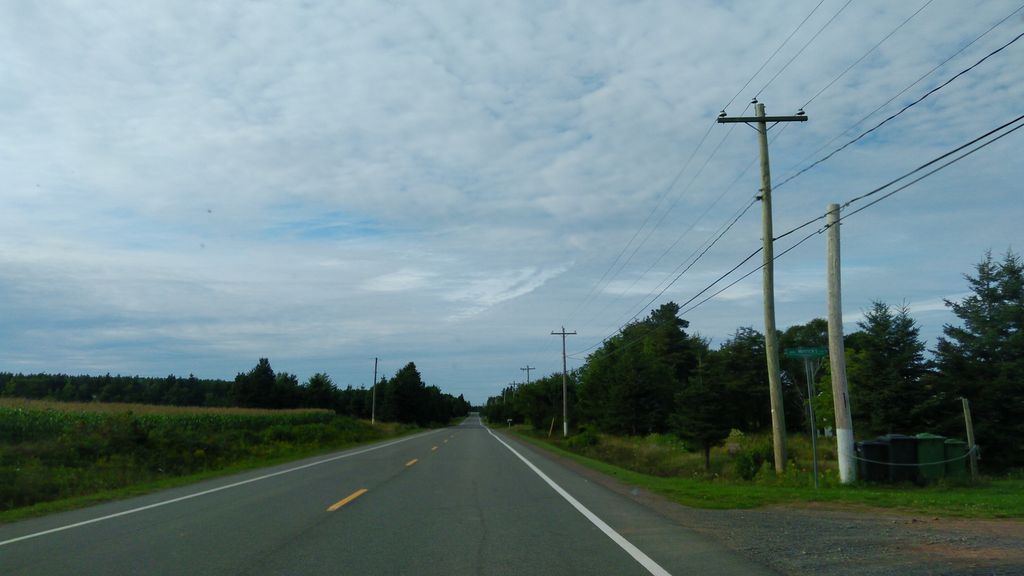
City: charlottetown